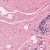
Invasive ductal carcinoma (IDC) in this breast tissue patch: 0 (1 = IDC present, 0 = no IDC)